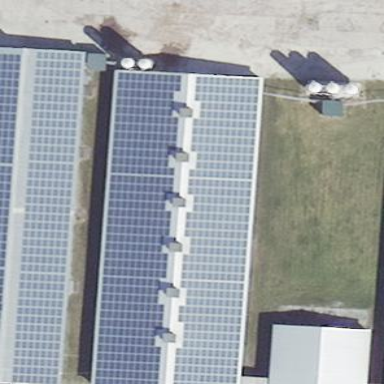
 featuring small solar photovoltaic panel generator with grey-colored roof. The solar panel generator is designed with photovoltaic method and oriented along the roof."